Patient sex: F
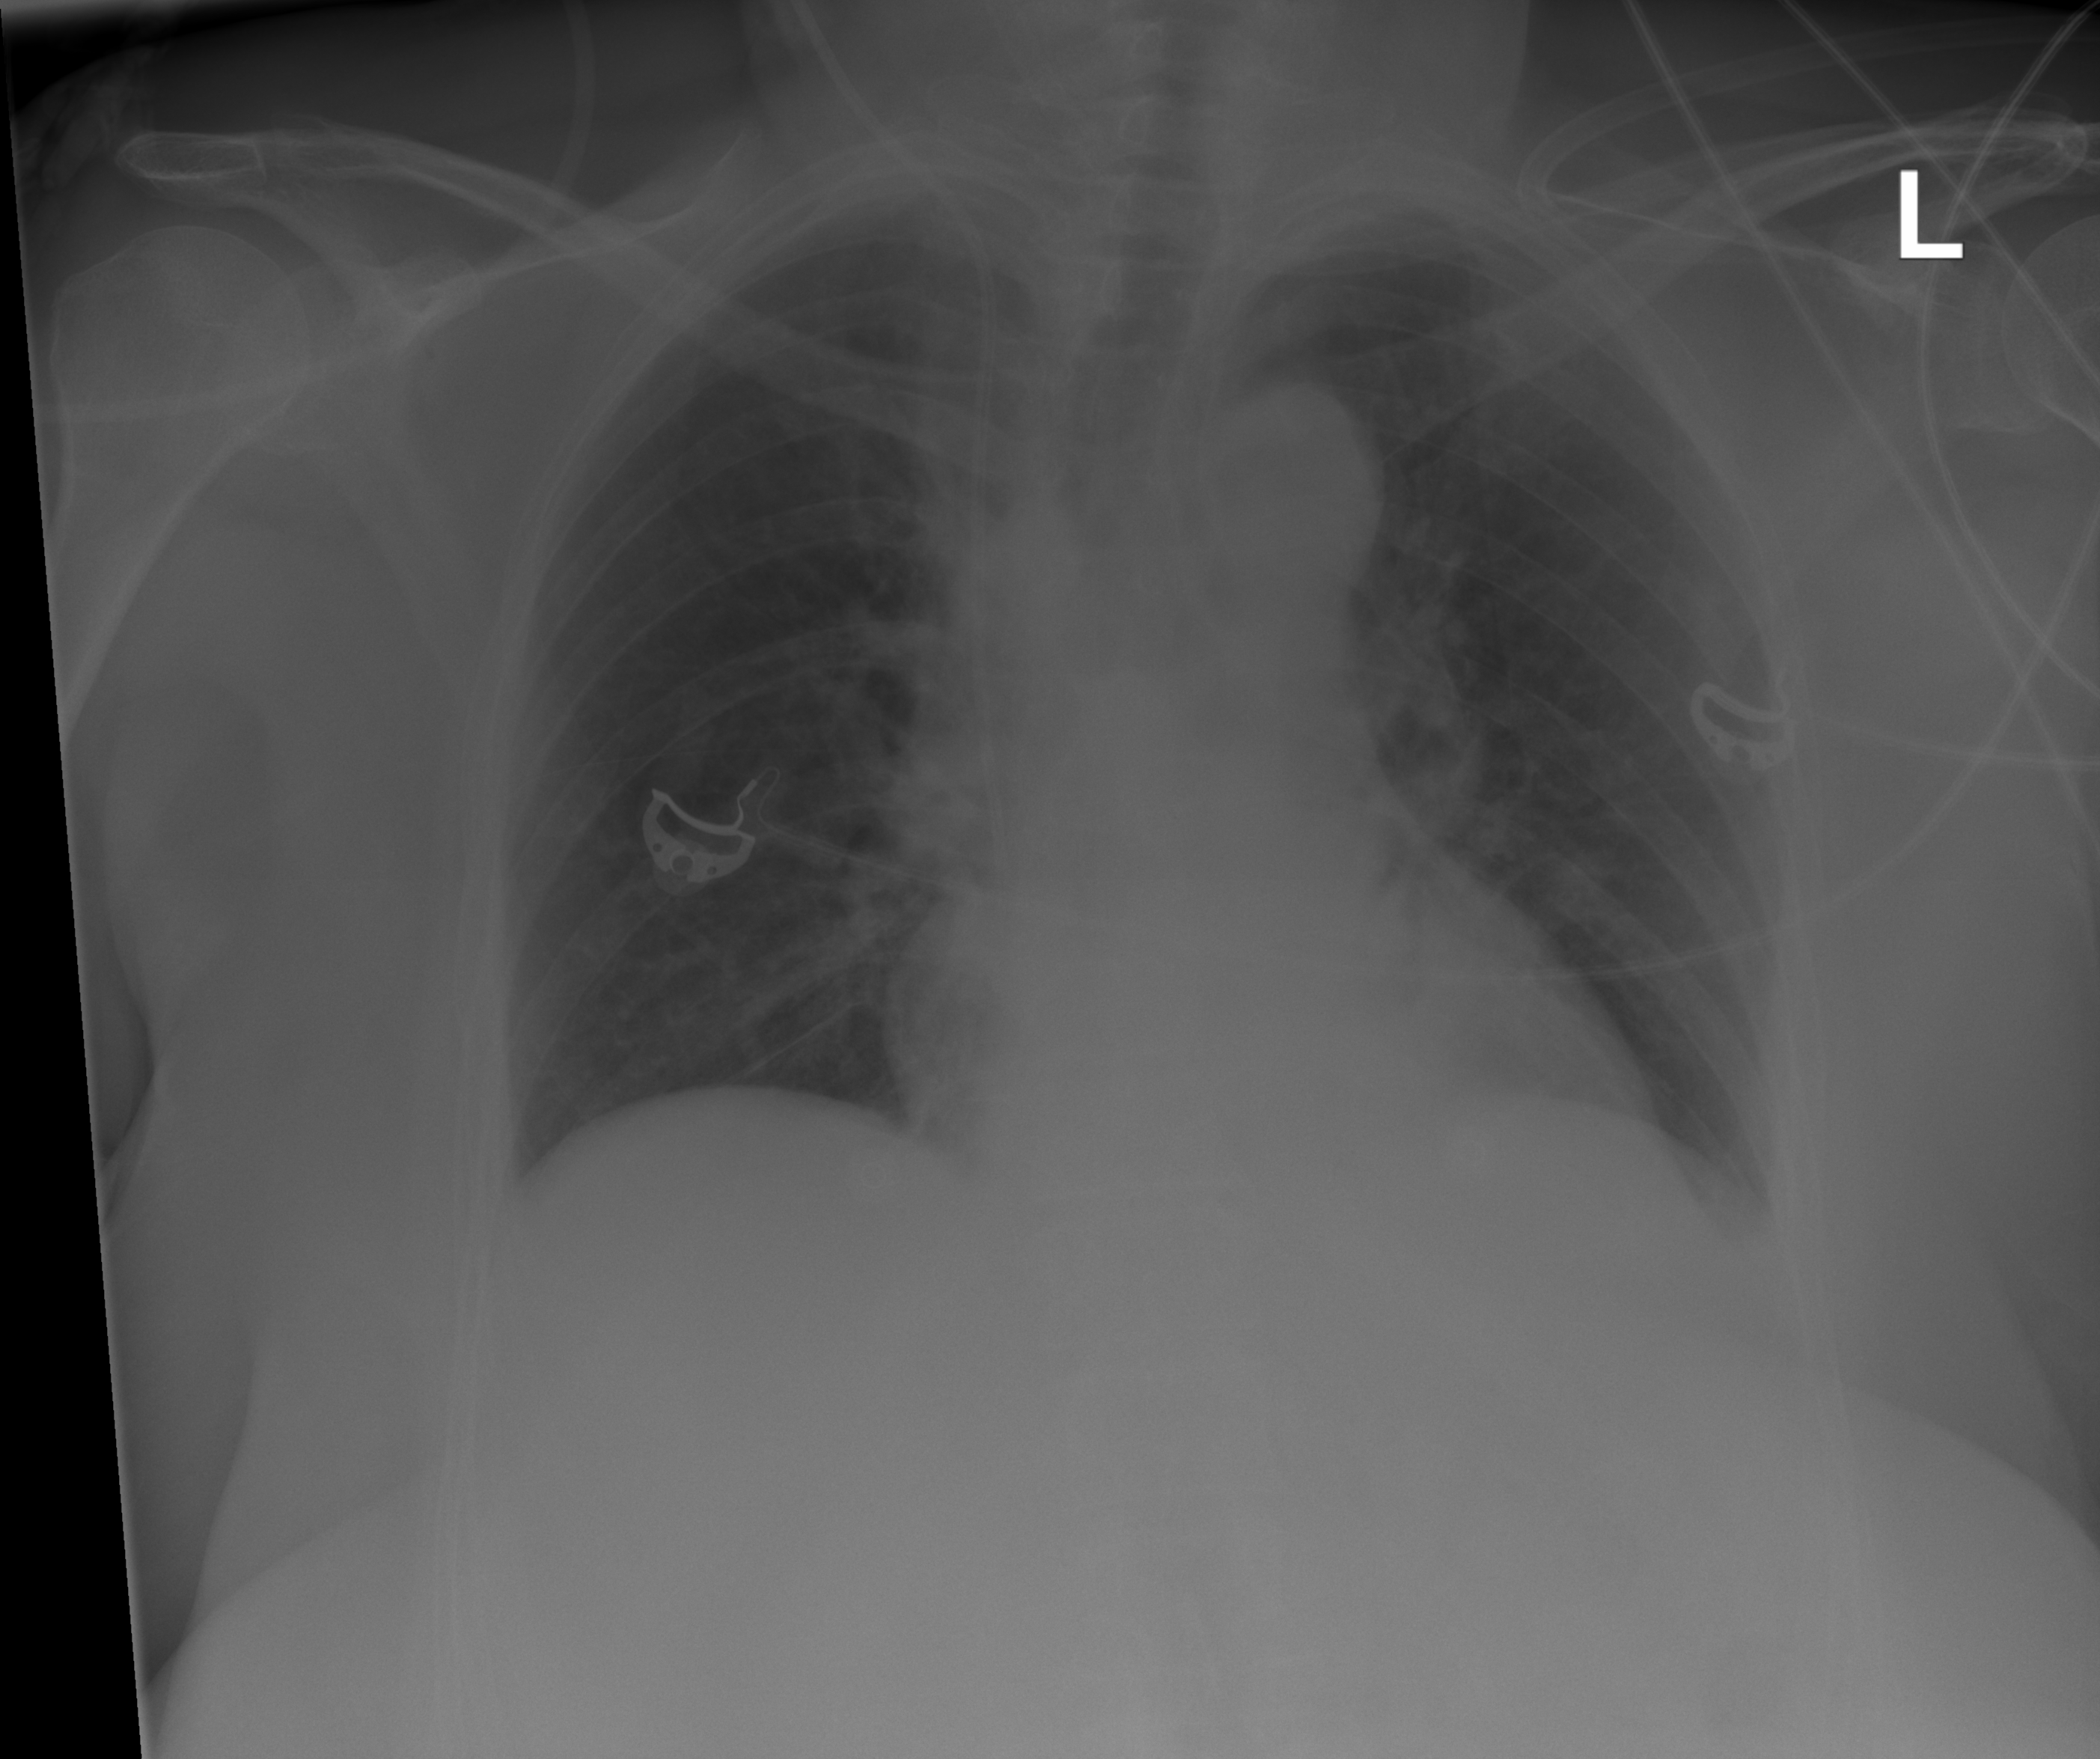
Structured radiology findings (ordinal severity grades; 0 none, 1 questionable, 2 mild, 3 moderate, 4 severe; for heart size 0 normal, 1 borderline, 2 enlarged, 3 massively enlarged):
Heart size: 0
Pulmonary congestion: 1
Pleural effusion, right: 0
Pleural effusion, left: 0
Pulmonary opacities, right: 0
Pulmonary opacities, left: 0
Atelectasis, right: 0
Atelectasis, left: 0